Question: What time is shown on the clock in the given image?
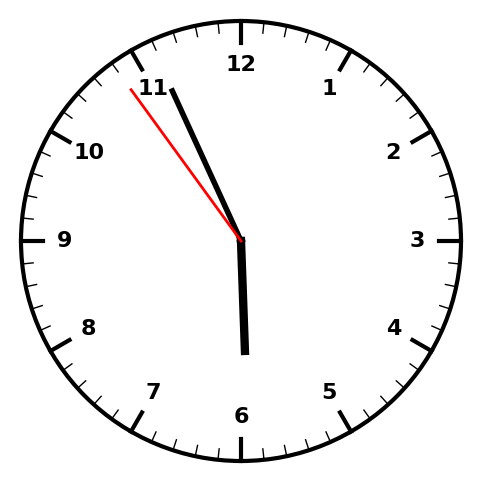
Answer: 05:55:54